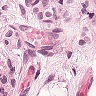
Metastatic tissue present: yes